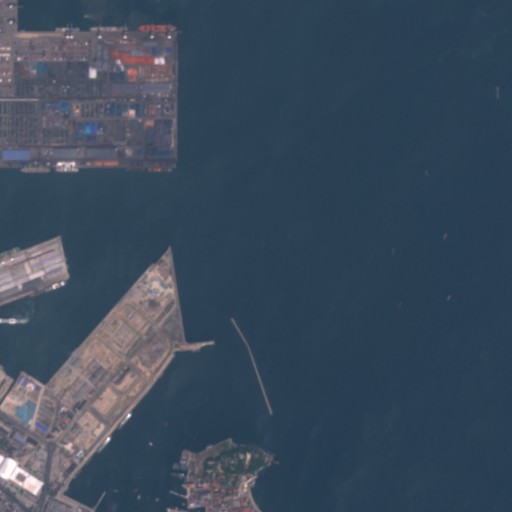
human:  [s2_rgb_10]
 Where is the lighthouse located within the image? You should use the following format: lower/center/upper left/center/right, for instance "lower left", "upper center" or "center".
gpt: The lighthouse is located in the lower center of the image.
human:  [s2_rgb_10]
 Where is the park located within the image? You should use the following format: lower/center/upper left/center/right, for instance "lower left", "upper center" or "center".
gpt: The park is located in the lower center of the image.
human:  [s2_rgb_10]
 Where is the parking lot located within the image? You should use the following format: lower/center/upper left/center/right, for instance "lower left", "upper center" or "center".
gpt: The parking lot is located in the lower left of the image.
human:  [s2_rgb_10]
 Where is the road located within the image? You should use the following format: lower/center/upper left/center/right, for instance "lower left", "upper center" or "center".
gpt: There is no road in the image.